Question: I'm making a Vertical Navigation bar using Asp Menu. and I'm trying to set the Width to 100% but It remains as it is.
Here is the Code i'm using.
'''
<div id="leftcolumn" >
<asp:Menu ID="Menu1" runat="server" CssClass="Menu" RenderingMode="List">
<Items>
<asp:MenuItem Text="Inbox" Value="inbox"></asp:MenuItem>
<asp:MenuItem Text="Processing"></asp:MenuItem>
<asp:MenuItem Text="aslkdjf"></asp:MenuItem>
<asp:MenuItem Text="aslkdjf"></asp:MenuItem>
<asp:MenuItem Text="aslkdjf"></asp:MenuItem>
</Items>
</asp:Menu>
</div>
'''
Here is the CssClass for Div (leftcolumn)!
'''
#leftcolumn{
float: left;
width: 200px; /*Width of left column*/
margin-left: -100%;
background: #C8FC98;}
'''
Here is the Css Class for Menu
'''
.Menu
{
font-family: 'Open Sans', sans-serif;
font-size: 13px;
width:auto;
}
.Menu ul
{
list-style-type: none;
margin: 0;
padding: 0;
margin-bottom: 0; /*bottom spacing between each UL and rest of content*/
}
.Menu ul li
{
padding-bottom: 2px; /*bottom spacing between menu items*/
}
.Menu ul li a
{
color: black;
background: #E9E9E9;
display: block;
padding: 5px 0;
line-height: 17px;
padding-left: 8px; /*link text is indented 8px*/
text-decoration: none;
}
.Menu ul li a:hover
{
background-image: none;
color: white;
background: black;
}
'''
Here is the Menu.

I need to use the Asp:menu Control because I have to access the Control in the server side and make changes to it Dynamically.
Can you Help me?
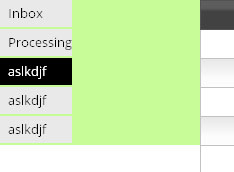
Answer: '''
Menu ul li
{
width:150px !important;
padding-bottom: 2px; /*bottom spacing between menu items*/
}
'''
I Added The Width Property and Defined a fixed length to it. then my problem is solved.